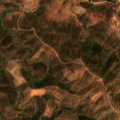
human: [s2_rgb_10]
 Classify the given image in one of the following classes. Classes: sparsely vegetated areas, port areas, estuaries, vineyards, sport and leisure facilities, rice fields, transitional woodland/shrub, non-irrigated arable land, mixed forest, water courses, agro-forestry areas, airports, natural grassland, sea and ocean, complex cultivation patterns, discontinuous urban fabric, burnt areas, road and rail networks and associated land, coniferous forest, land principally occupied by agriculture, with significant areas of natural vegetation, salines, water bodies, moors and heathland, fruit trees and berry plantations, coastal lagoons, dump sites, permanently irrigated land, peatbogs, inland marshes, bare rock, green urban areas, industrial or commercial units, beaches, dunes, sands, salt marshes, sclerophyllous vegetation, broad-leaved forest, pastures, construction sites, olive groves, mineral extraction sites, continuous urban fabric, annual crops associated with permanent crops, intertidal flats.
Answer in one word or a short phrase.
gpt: land principally occupied by agriculture, with significant areas of natural vegetation, broad-leaved forest, transitional woodland/shrub